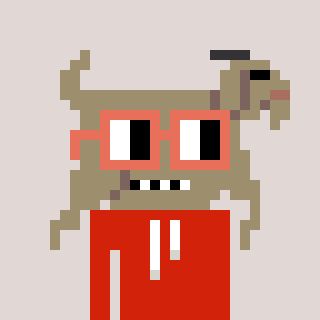
a pixel art character with square orange glasses, a goat-shaped head and a red-colored body on a warm background